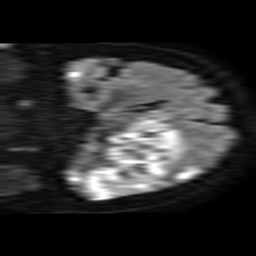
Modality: TRACE
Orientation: coronal
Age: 47
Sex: female
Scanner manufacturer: philips
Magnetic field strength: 1.5 T
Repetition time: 3.412 s
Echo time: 0.06922 s